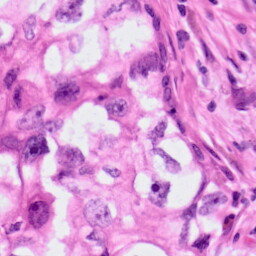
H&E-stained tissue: Lung